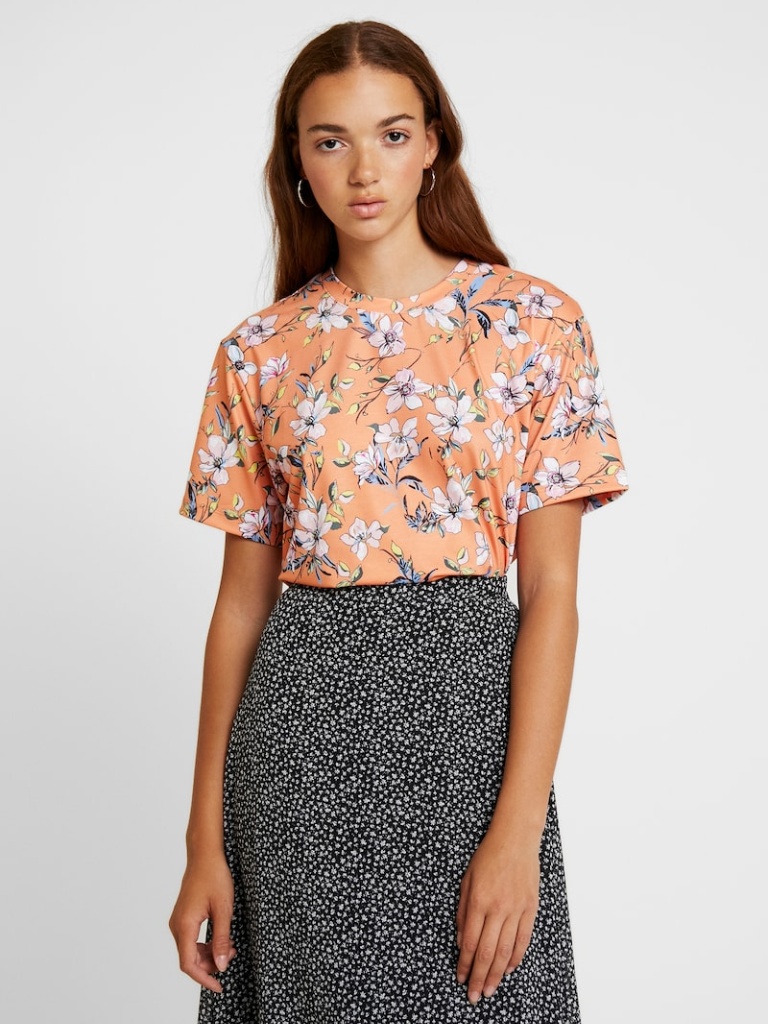
cotton relaxed short sleeve hip length Fully Tucked in crew blouse